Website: crate-barrel
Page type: customer-info-address
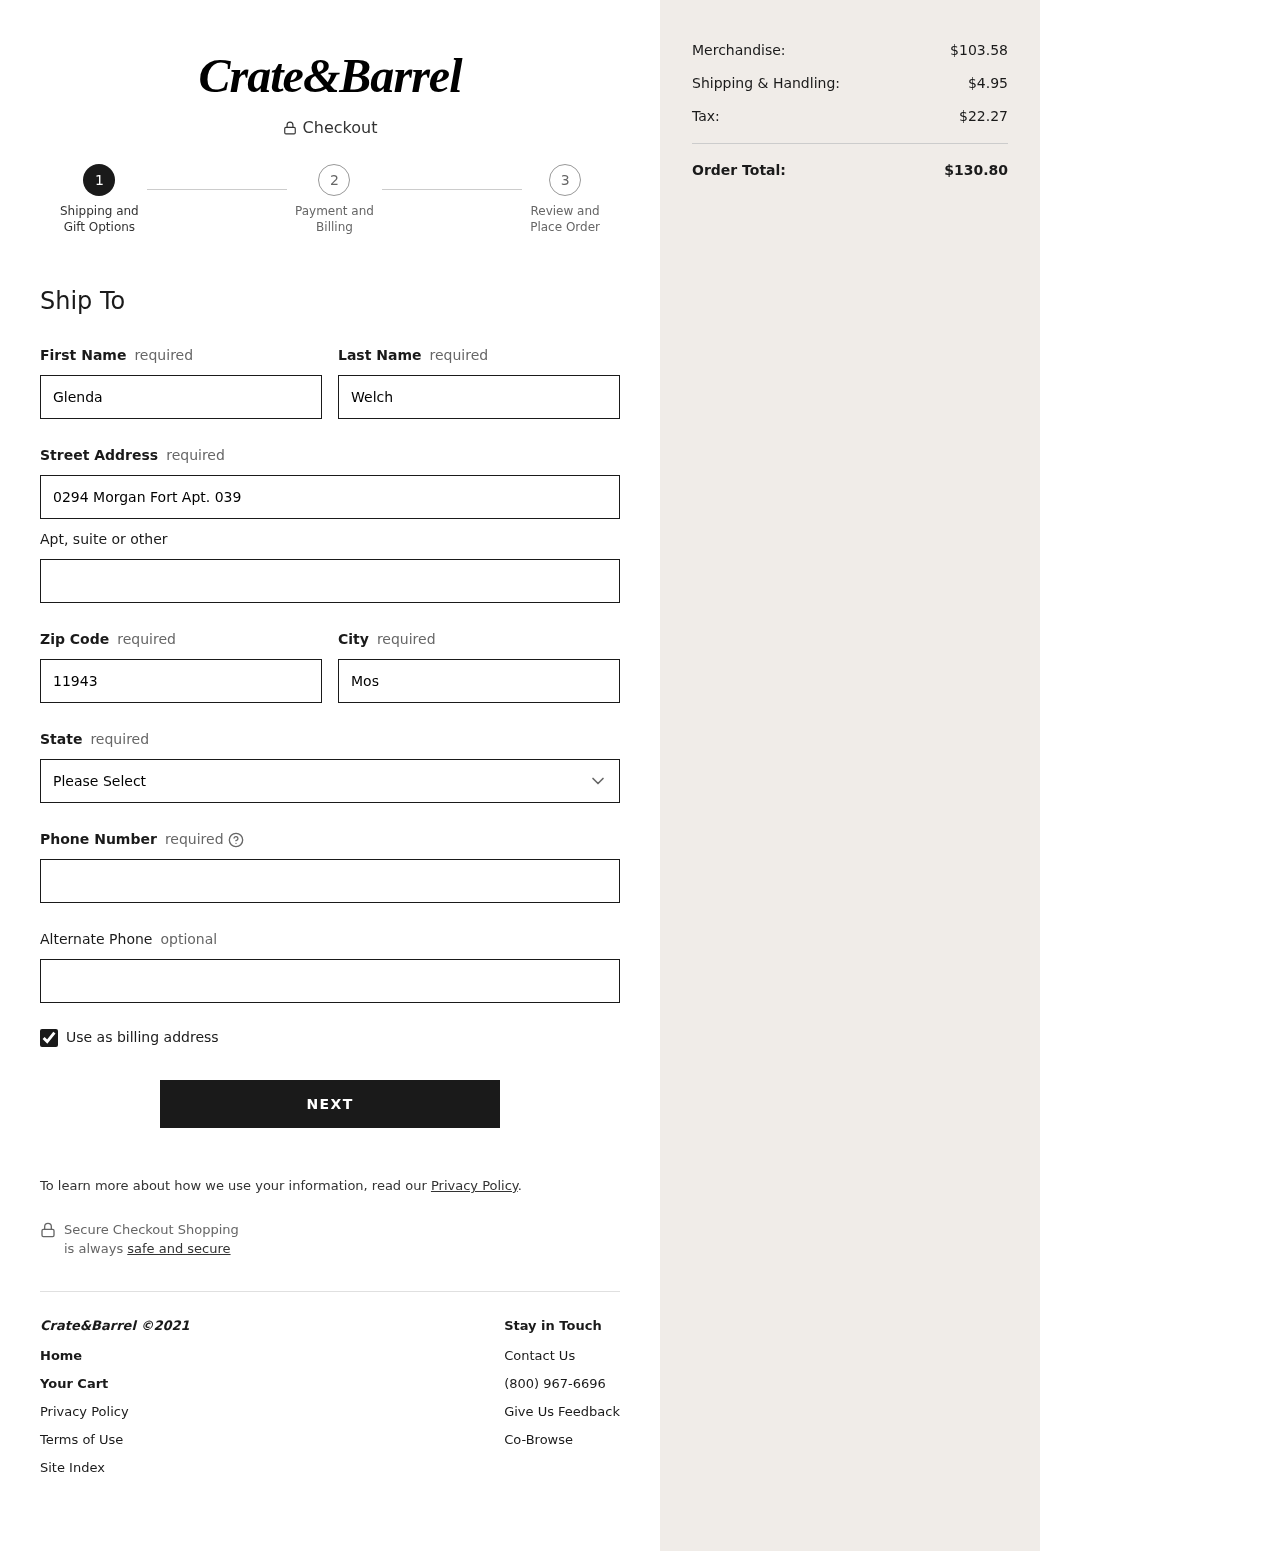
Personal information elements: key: PII_STATE
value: New Mexico
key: PII_FIRSTNAME
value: Glenda
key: PII_LASTNAME
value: Welch
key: PII_STREET
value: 0294 Morgan Fort Apt. 039
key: PII_POSTCODE
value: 11943
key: PII_CITY
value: Mosleyville
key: PII_PHONE
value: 3329246623
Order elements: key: ORDER_SUBTOTAL
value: $103.58
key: ORDER_SHIPPING_COST
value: $4.95
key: ORDER_TAX
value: $22.27
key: ORDER_TOTAL
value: $130.80